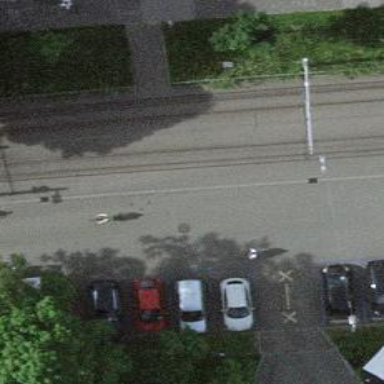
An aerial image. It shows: Tram crossing on the railway.